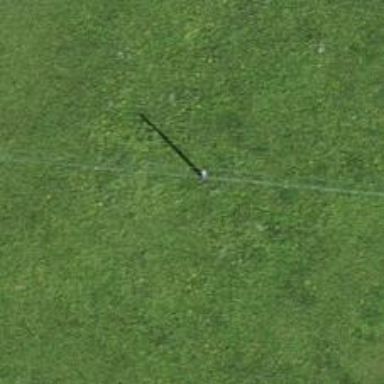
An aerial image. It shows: Power pole.